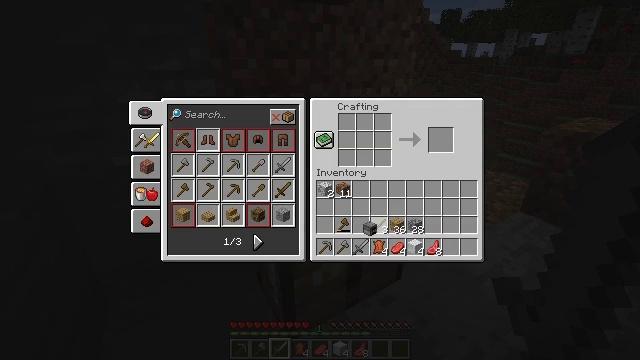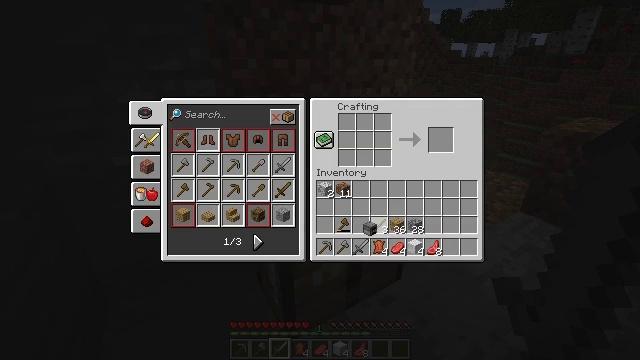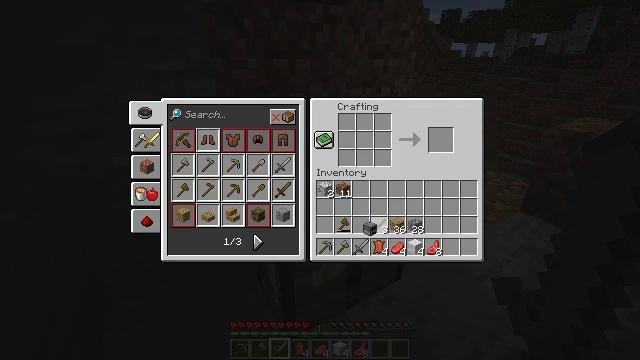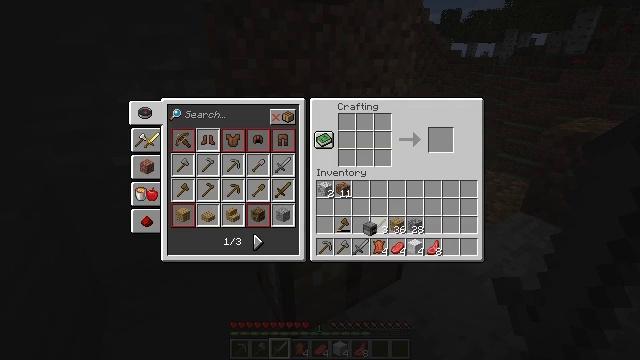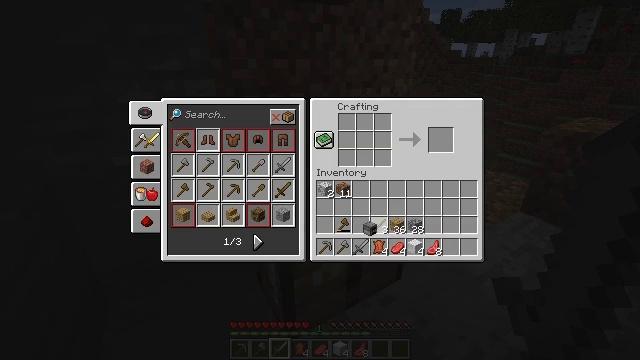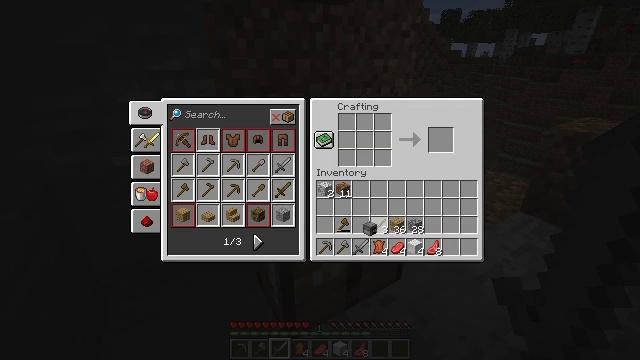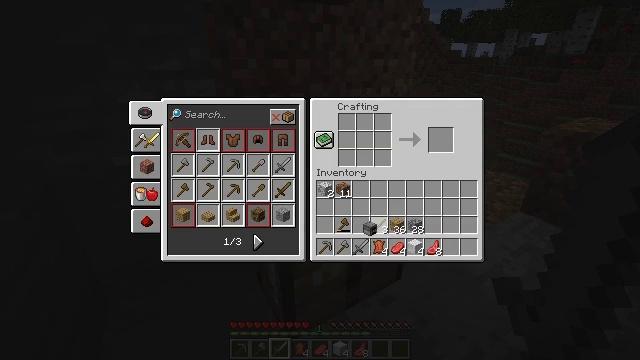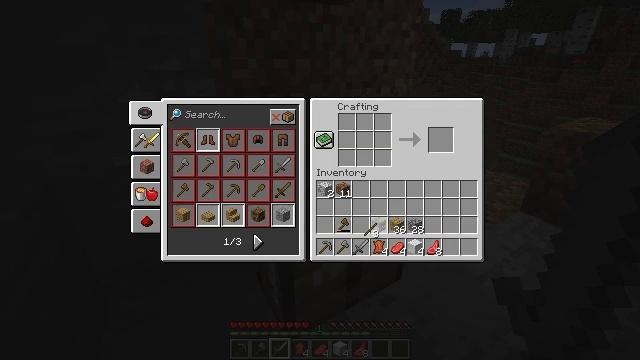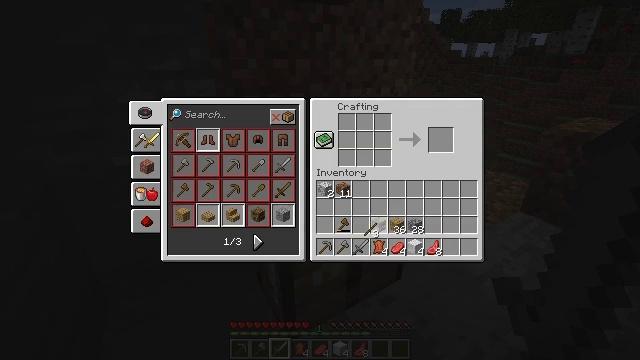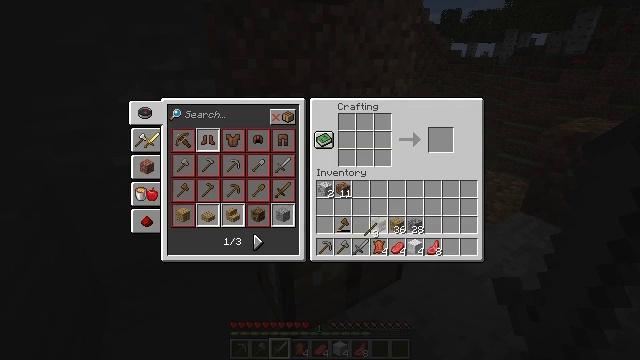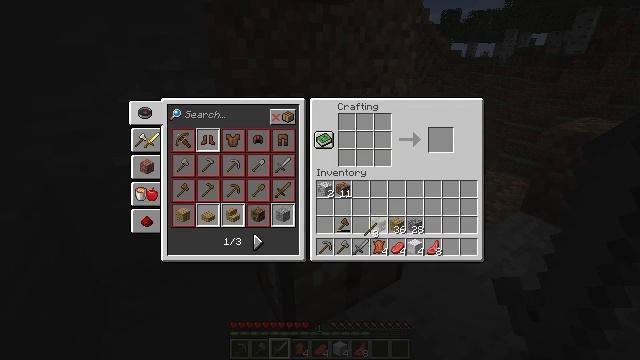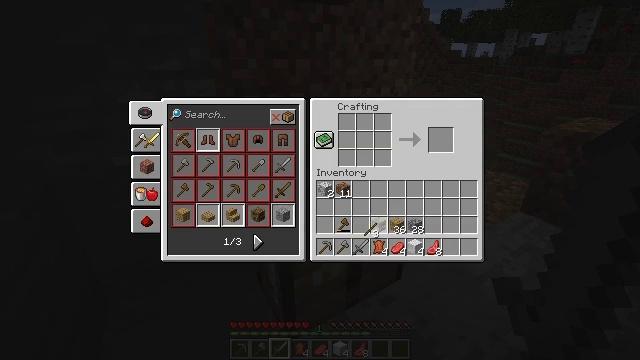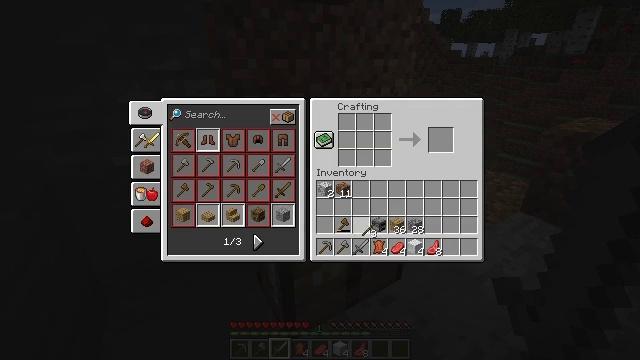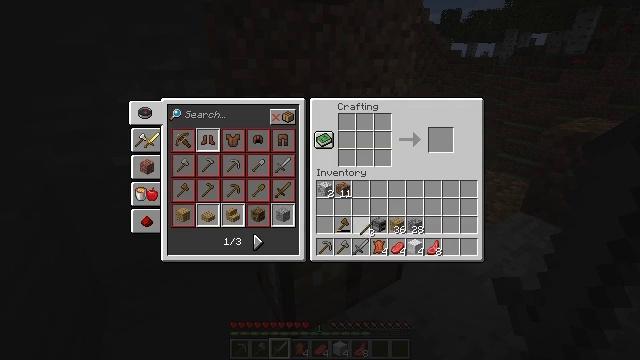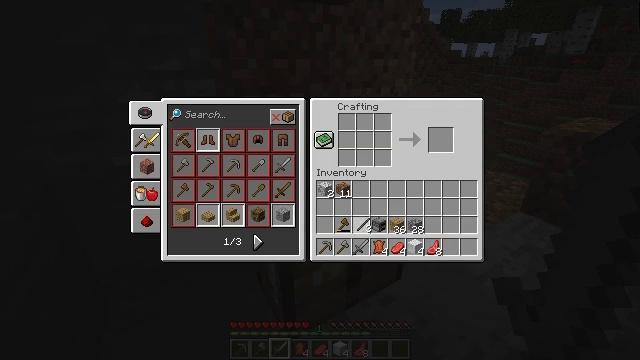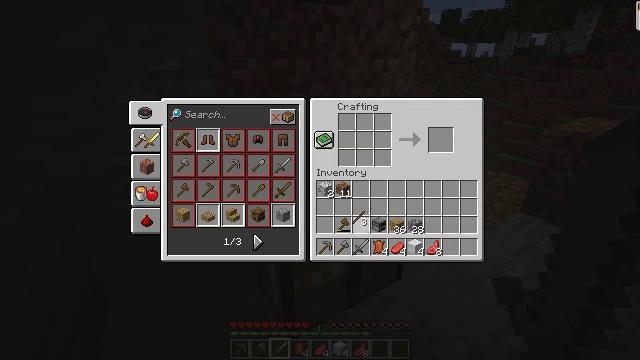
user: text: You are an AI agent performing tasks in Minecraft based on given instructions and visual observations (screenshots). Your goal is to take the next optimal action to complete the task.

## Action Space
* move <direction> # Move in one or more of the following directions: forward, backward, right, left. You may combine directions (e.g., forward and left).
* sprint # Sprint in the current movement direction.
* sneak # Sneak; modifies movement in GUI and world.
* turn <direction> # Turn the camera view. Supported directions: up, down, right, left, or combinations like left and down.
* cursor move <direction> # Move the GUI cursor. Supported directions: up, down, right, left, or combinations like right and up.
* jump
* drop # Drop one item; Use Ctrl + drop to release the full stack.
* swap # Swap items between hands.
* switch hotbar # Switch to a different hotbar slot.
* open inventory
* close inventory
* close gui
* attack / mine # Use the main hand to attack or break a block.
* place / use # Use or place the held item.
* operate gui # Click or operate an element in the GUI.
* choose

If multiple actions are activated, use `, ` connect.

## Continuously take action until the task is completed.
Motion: motion action
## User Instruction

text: Interact with the crafting table to obtain leather boots.
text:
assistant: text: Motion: no_op
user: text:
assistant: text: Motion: no_op
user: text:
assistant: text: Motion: no_op
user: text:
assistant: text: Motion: operate gui
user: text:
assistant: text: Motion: operate gui
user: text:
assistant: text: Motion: operate gui
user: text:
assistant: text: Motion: no_op
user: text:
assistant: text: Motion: no_op
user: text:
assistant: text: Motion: no_op
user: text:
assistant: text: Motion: no_op
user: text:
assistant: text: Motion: no_op
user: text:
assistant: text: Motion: no_op
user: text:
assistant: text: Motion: no_op
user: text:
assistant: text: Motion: no_op
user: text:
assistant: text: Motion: cursor move up
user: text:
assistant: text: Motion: cursor move up
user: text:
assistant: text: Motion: cursor move up
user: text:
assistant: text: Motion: cursor move right
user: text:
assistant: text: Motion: cursor move right
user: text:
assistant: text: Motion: no_op
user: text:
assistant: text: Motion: cursor move down
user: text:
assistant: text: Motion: no_op
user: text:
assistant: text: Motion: cursor move down
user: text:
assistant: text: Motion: cursor move down
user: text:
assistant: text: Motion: no_op
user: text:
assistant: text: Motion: no_op
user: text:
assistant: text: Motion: no_op
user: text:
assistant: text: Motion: no_op
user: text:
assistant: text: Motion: no_op
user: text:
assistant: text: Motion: no_op